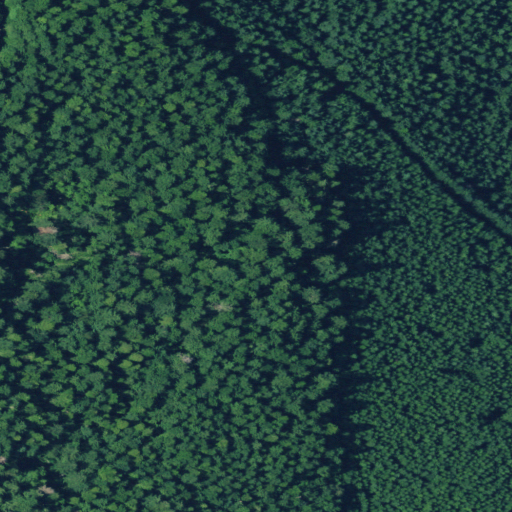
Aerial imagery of mountain in Oregon named Indian Butte containing only evergreen forest